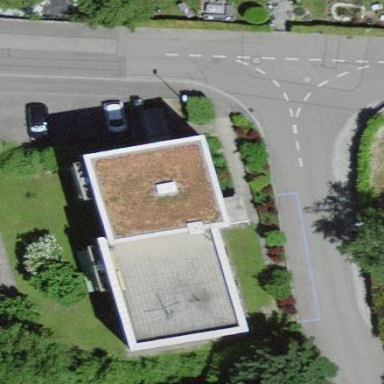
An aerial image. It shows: Part of building is shown in the image.